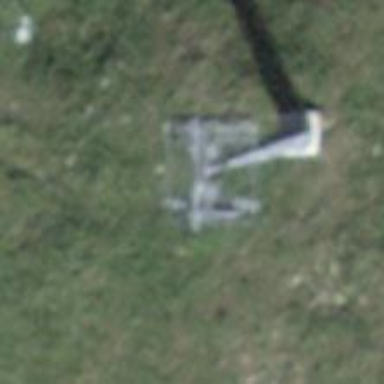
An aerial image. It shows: Pylon for aerialway.